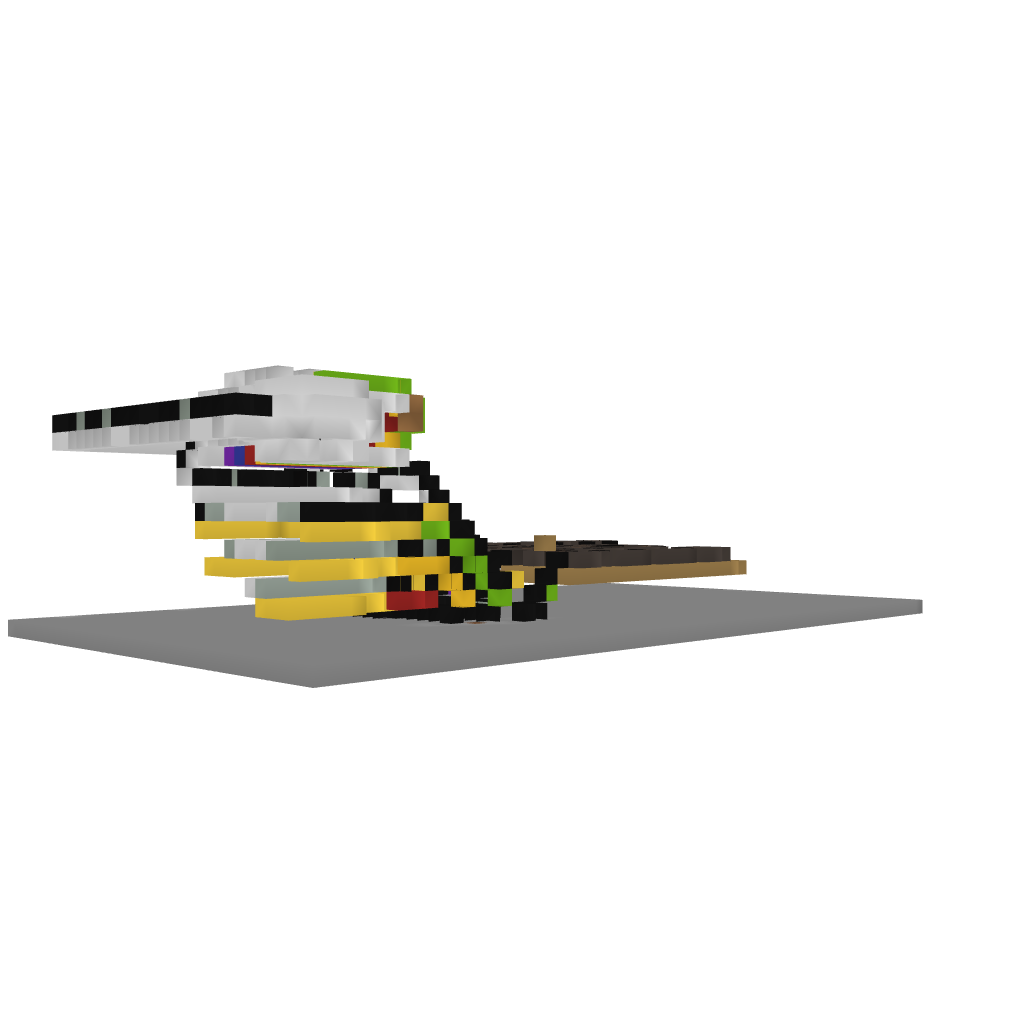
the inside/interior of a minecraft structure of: RainbowRun-Longjacob1